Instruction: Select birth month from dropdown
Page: traveler
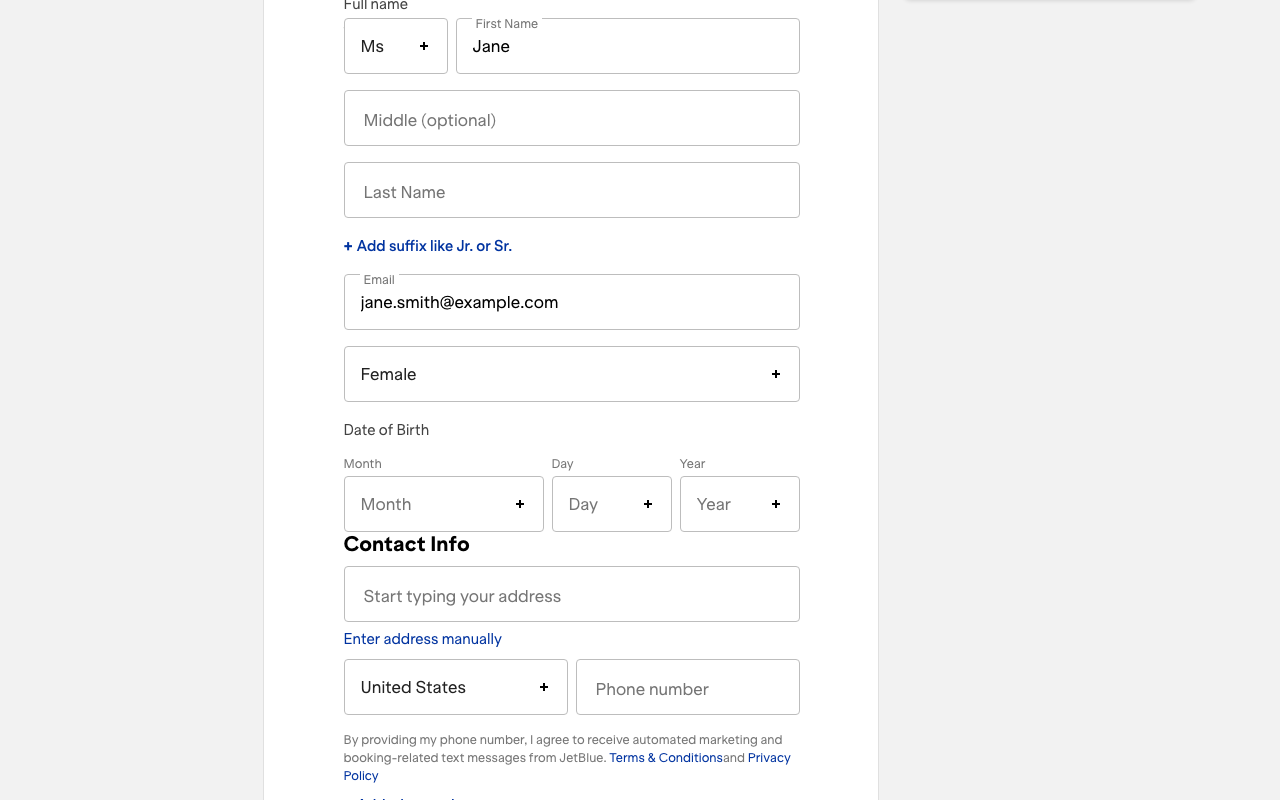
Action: click